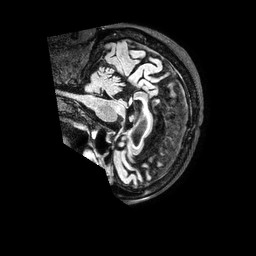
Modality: FLAIR
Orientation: sagittal
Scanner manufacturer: philips
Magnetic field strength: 3 T
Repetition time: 4.8 s
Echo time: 0.2798 s